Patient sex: M
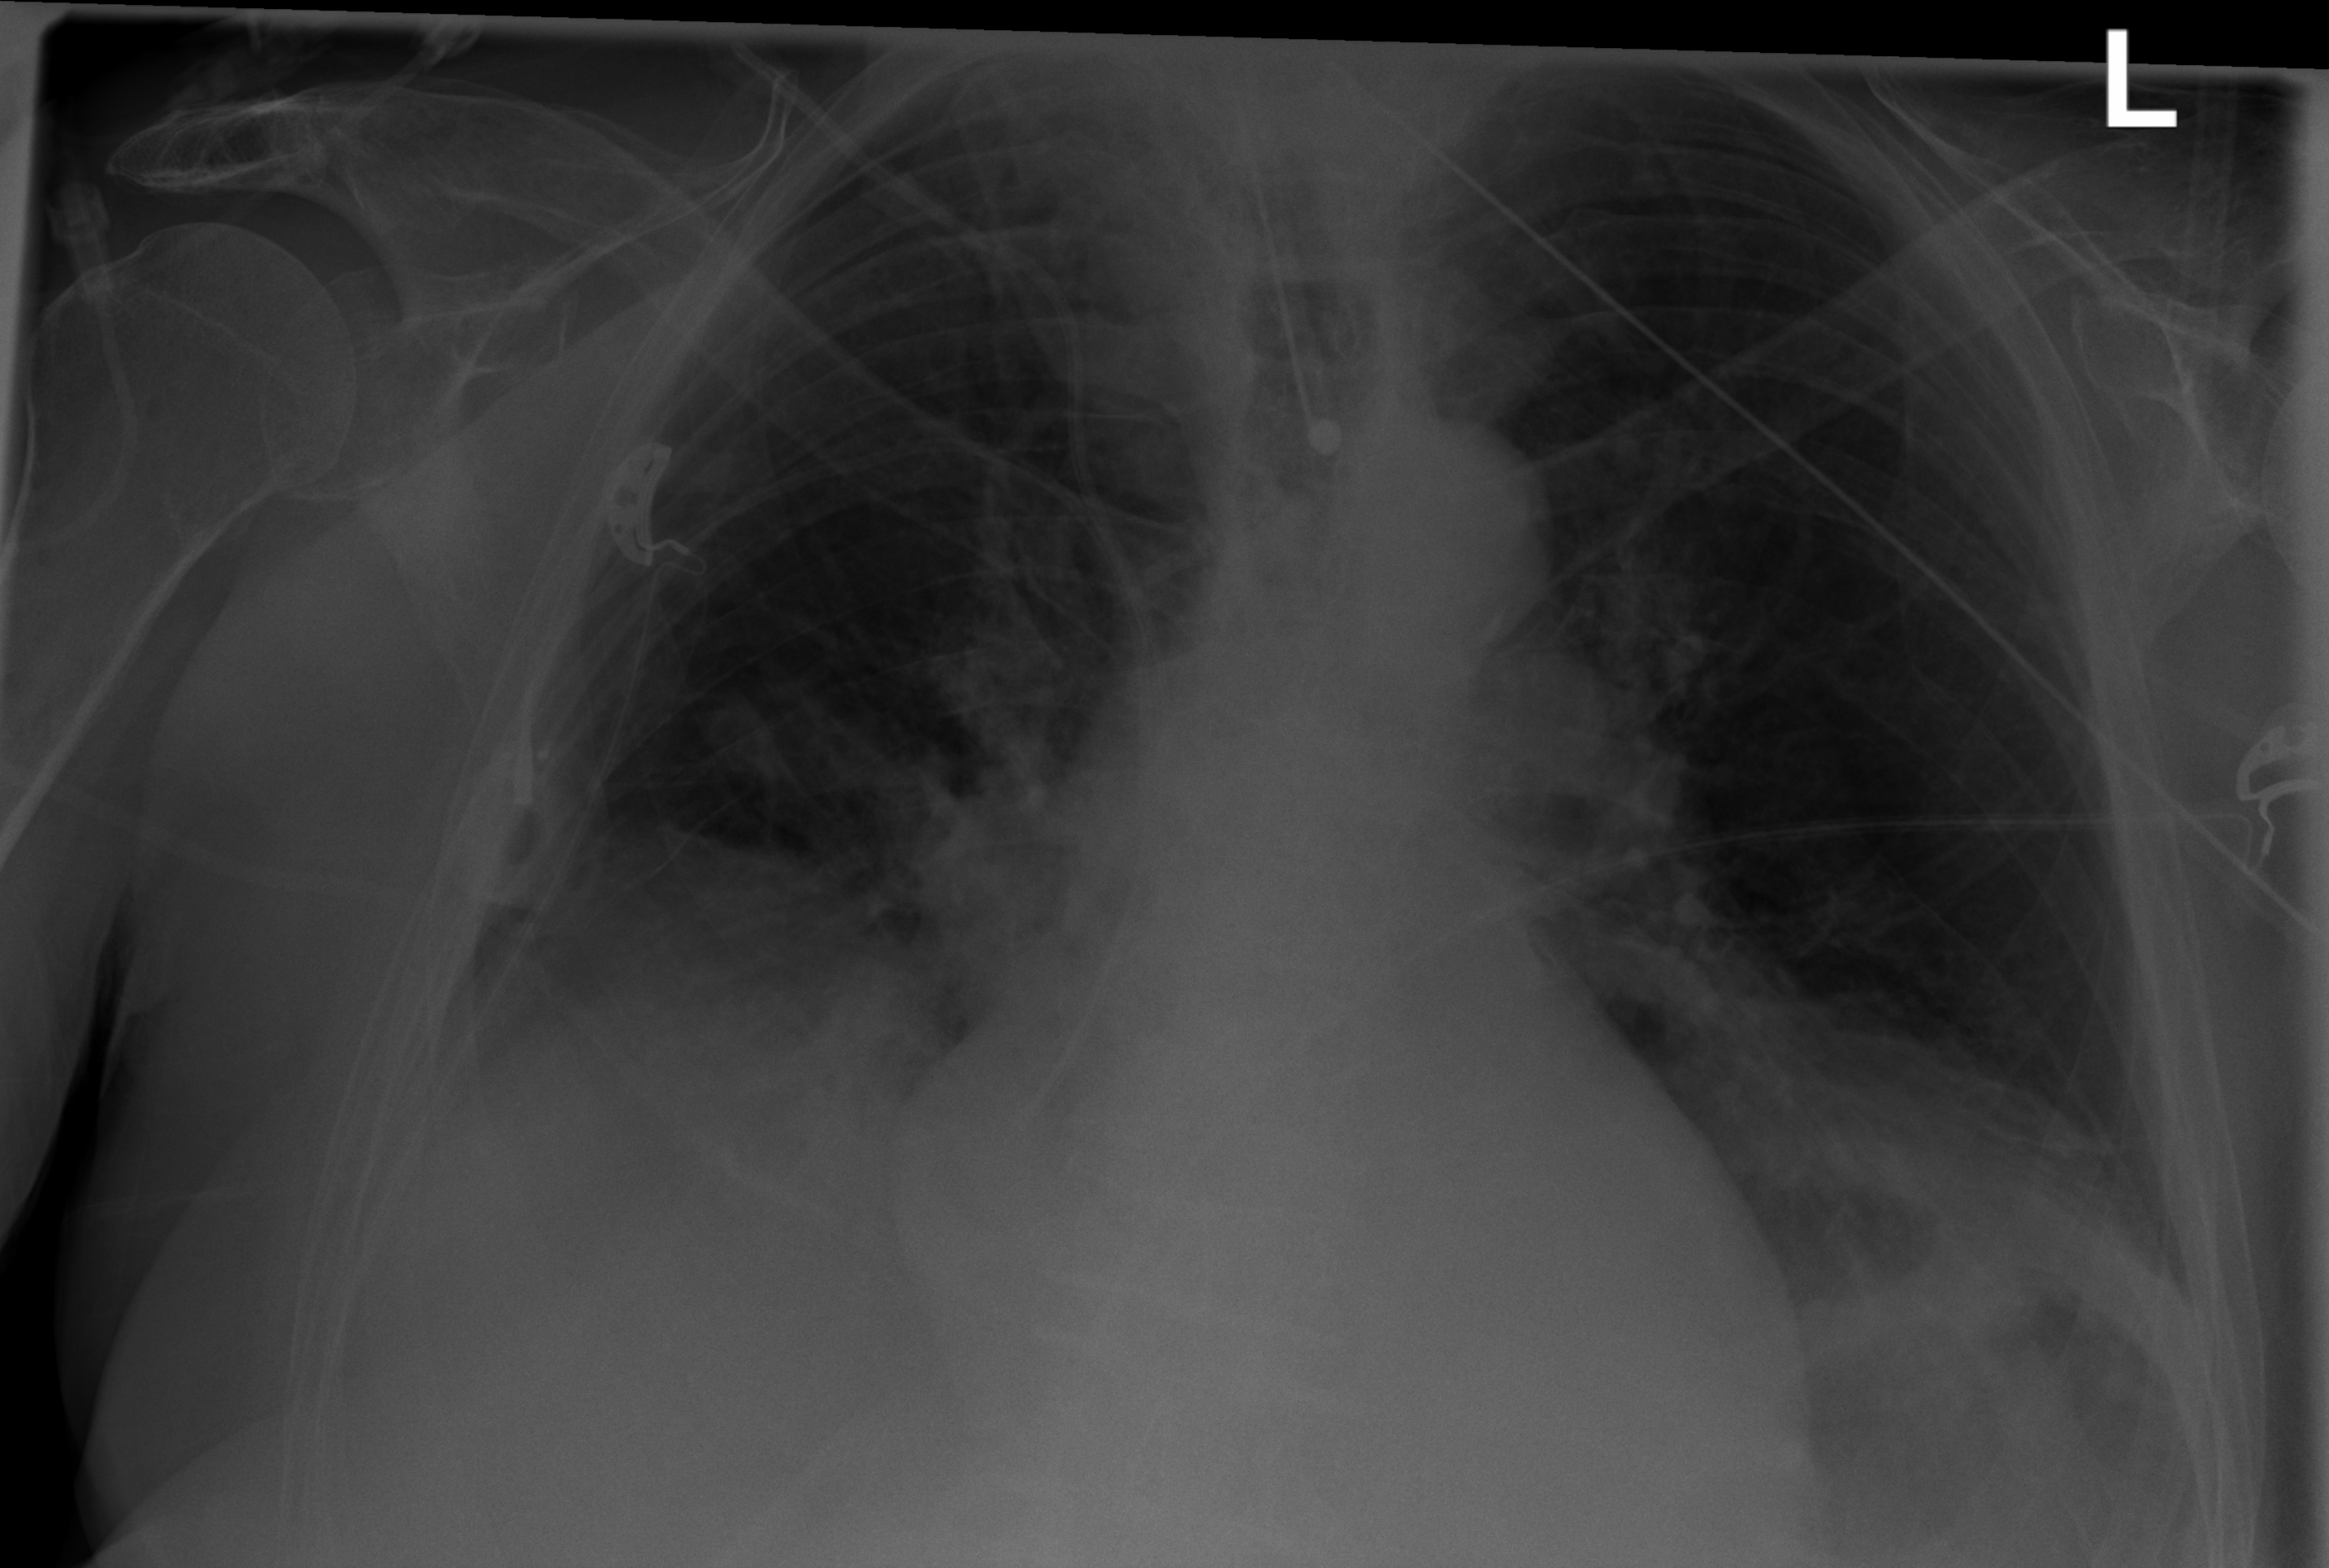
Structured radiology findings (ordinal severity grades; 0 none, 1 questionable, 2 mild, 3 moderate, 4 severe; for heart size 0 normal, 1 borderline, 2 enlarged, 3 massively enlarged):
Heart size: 1
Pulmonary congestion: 0
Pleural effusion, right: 2
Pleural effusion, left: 0
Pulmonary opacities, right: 2
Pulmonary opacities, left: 2
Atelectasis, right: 1
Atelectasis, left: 1